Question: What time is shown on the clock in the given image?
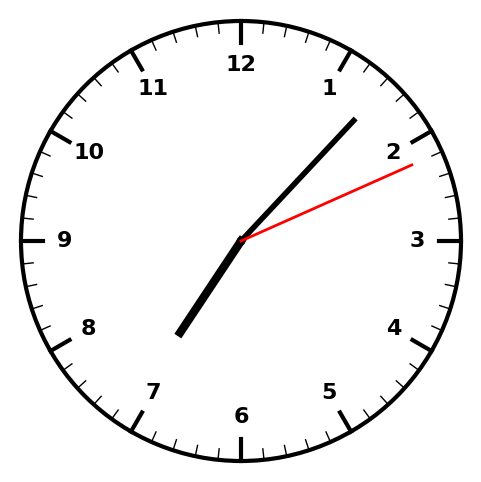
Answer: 07:07:11